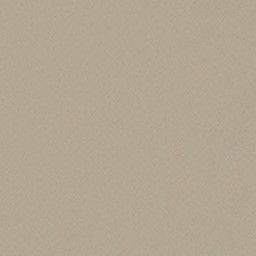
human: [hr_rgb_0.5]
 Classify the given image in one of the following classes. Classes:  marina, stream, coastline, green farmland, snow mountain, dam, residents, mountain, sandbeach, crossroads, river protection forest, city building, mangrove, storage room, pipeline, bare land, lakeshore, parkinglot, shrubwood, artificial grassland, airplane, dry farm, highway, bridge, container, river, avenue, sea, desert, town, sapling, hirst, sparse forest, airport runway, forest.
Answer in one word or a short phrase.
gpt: desert